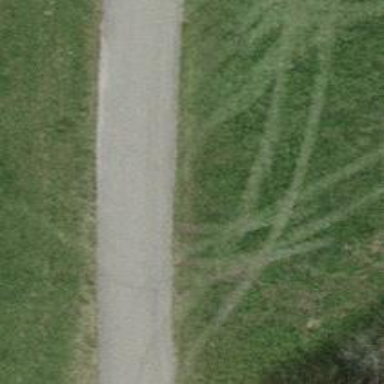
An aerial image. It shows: Unclassified road.